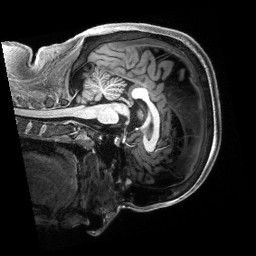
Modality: T1w
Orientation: sagittal
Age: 22
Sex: male
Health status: healthy
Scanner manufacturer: siemens
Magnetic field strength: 3 T
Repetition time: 2.5 s
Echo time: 0.00222 s